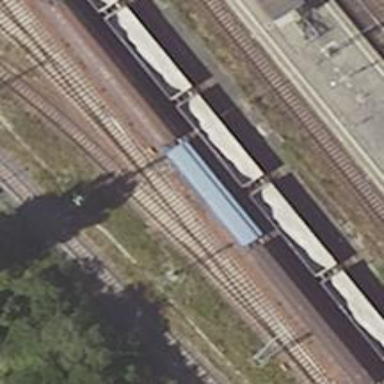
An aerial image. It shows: Railway switch.